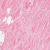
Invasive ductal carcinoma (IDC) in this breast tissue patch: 0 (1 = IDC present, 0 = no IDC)